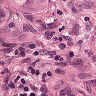
Metastatic tissue present: yes